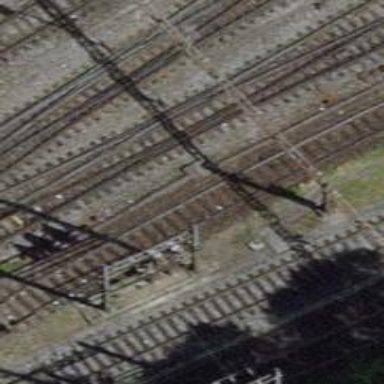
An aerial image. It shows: Single railway track with electrified contact line.